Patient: sex M, age 46
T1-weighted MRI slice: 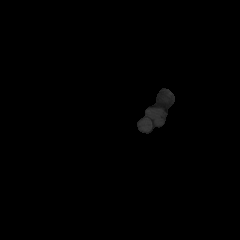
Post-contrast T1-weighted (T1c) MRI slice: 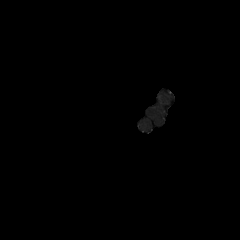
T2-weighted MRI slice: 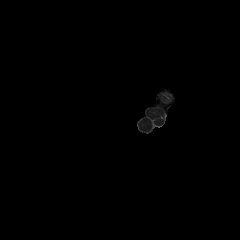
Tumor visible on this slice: no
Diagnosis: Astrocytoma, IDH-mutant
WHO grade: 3